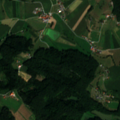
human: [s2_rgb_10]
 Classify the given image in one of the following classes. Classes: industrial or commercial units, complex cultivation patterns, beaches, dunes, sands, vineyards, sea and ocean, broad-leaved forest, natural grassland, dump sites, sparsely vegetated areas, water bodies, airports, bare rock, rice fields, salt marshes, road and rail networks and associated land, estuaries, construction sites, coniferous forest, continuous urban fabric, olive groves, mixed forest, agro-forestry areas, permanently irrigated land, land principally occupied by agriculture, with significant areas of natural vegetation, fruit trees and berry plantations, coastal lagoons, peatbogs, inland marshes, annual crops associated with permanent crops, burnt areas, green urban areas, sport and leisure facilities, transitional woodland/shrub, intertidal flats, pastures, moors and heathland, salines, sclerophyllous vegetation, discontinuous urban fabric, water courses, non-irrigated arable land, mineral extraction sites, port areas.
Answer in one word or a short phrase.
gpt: pastures, complex cultivation patterns, broad-leaved forest, mixed forest